Question: I am trying to find a way in Fluent-bit config to tell/enforce ES to store plain json formatted logs () in structured way - please see image at the bottom for better explanation. For example, apart from (or along with) storing the log as a plain json entry under 'log' field, I would like to store each property individually as shown in .
The documentation for Filters and Parsers are really poor and not clear. On top of that the 'forward' input doesn't have a "parser" option. I tried 'json/docker/regex' parsers but no luck. My regex is <URL> - not Kubernetes.
If anyone can direct me to an example or give one I would be much appreciated.
Thanks
'''
{
"_index": "hello",
"_type": "logs",
"_id": "T631e2sBChSKEuJw-HO4",
"_version": 1,
"_score": null,
"_source": {
"@timestamp": "2019-06-21T21:34:02.000Z",
"tag": "php",
"container_id": "53154cf4d4e8d7ecf31bdb6bc4a25fdf2f37156edc6b859ba0ddfa9c0ab1715b",
"container_name": "/hello_php_1",
"source": "stderr",
"log": "{"time_local":"2019-06-21T21:34:02+0000","client_ip":"-","remote_addr":"192.168.192.3","remote_user":"","request":"GET / HTTP/1.1","status":"200","body_bytes_sent":"0","request_time":"0.001","http_referrer":"-","http_user_agent":"curl/7.38.0","request_id":"91835d61520d289952b7e9b8f658e64f"}"
},
"fields": {
"@timestamp": [
"2019-06-21T21:34:02.000Z"
]
},
"sort": [
1561152842000
]
}
'''
Thanks
'''
[SERVICE]
Flush 5
Daemon Off
Log_Level debug
Parsers_File parsers.conf
[INPUT]
Name forward
Listen 0.0.0.0
Port 24224
[OUTPUT]
Name es
Match hello_*
Host elasticsearch
Port 9200
Index hello
Type logs
Include_Tag_Key On
Tag_Key tag
'''

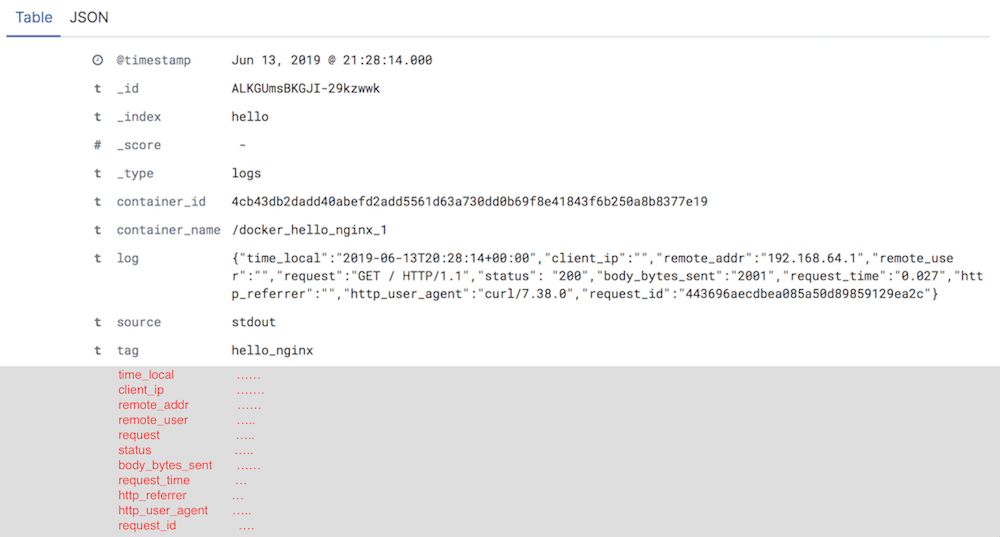
Answer: Solution is as follows.
'''
[SERVICE]
Flush 5
Daemon Off
Log_Level debug
Parsers_File parsers.conf
[INPUT]
Name forward
storage.type filesystem
Listen my_fluent_bit_service
Port 24224
[FILTER]
Name parser
Parser docker
Match hello_*
Key_Name log
Reserve_Data On
Preserve_Key On
[OUTPUT]
Name es
Host my_elasticsearch_service
Port 9200
Match hello_*
Index hello
Type logs
Include_Tag_Key On
Tag_Key tag
'''
'''
[PARSER]
Name docker
Format json
Time_Key time
Time_Format %Y-%m-%dT%H:%M:%S.%L
Time_Keep On
# Command | Decoder | Field | Optional Action
# =============|==================|=================
Decode_Field_As escaped_utf8 log do_next
Decode_Field_As json log
'''